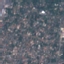
Land use / land cover class: Residential